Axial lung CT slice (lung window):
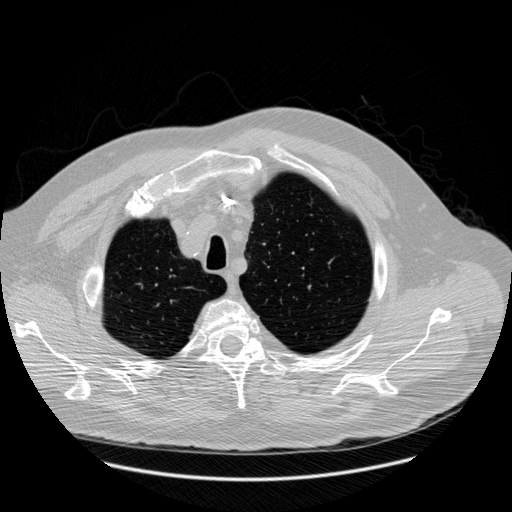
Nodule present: no